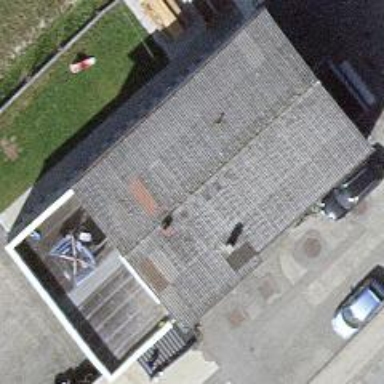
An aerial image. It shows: Building used as car repair shop.